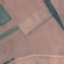
Label: AnnualCrop